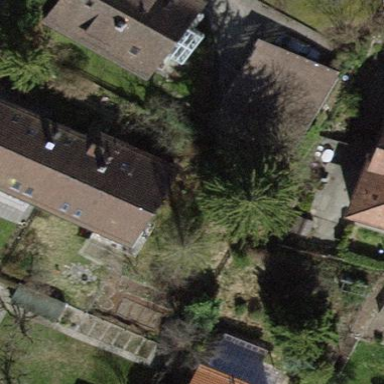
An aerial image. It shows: Building with tile roof.